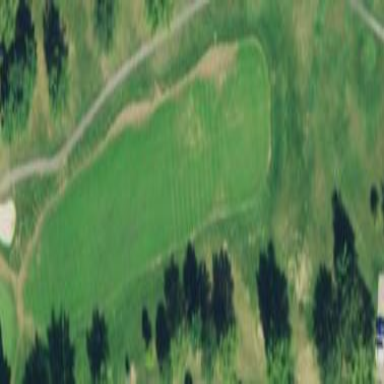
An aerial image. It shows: Golf fairway in the image.